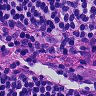
Metastatic tissue present: no